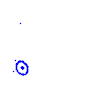
Particle: kaon